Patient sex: M
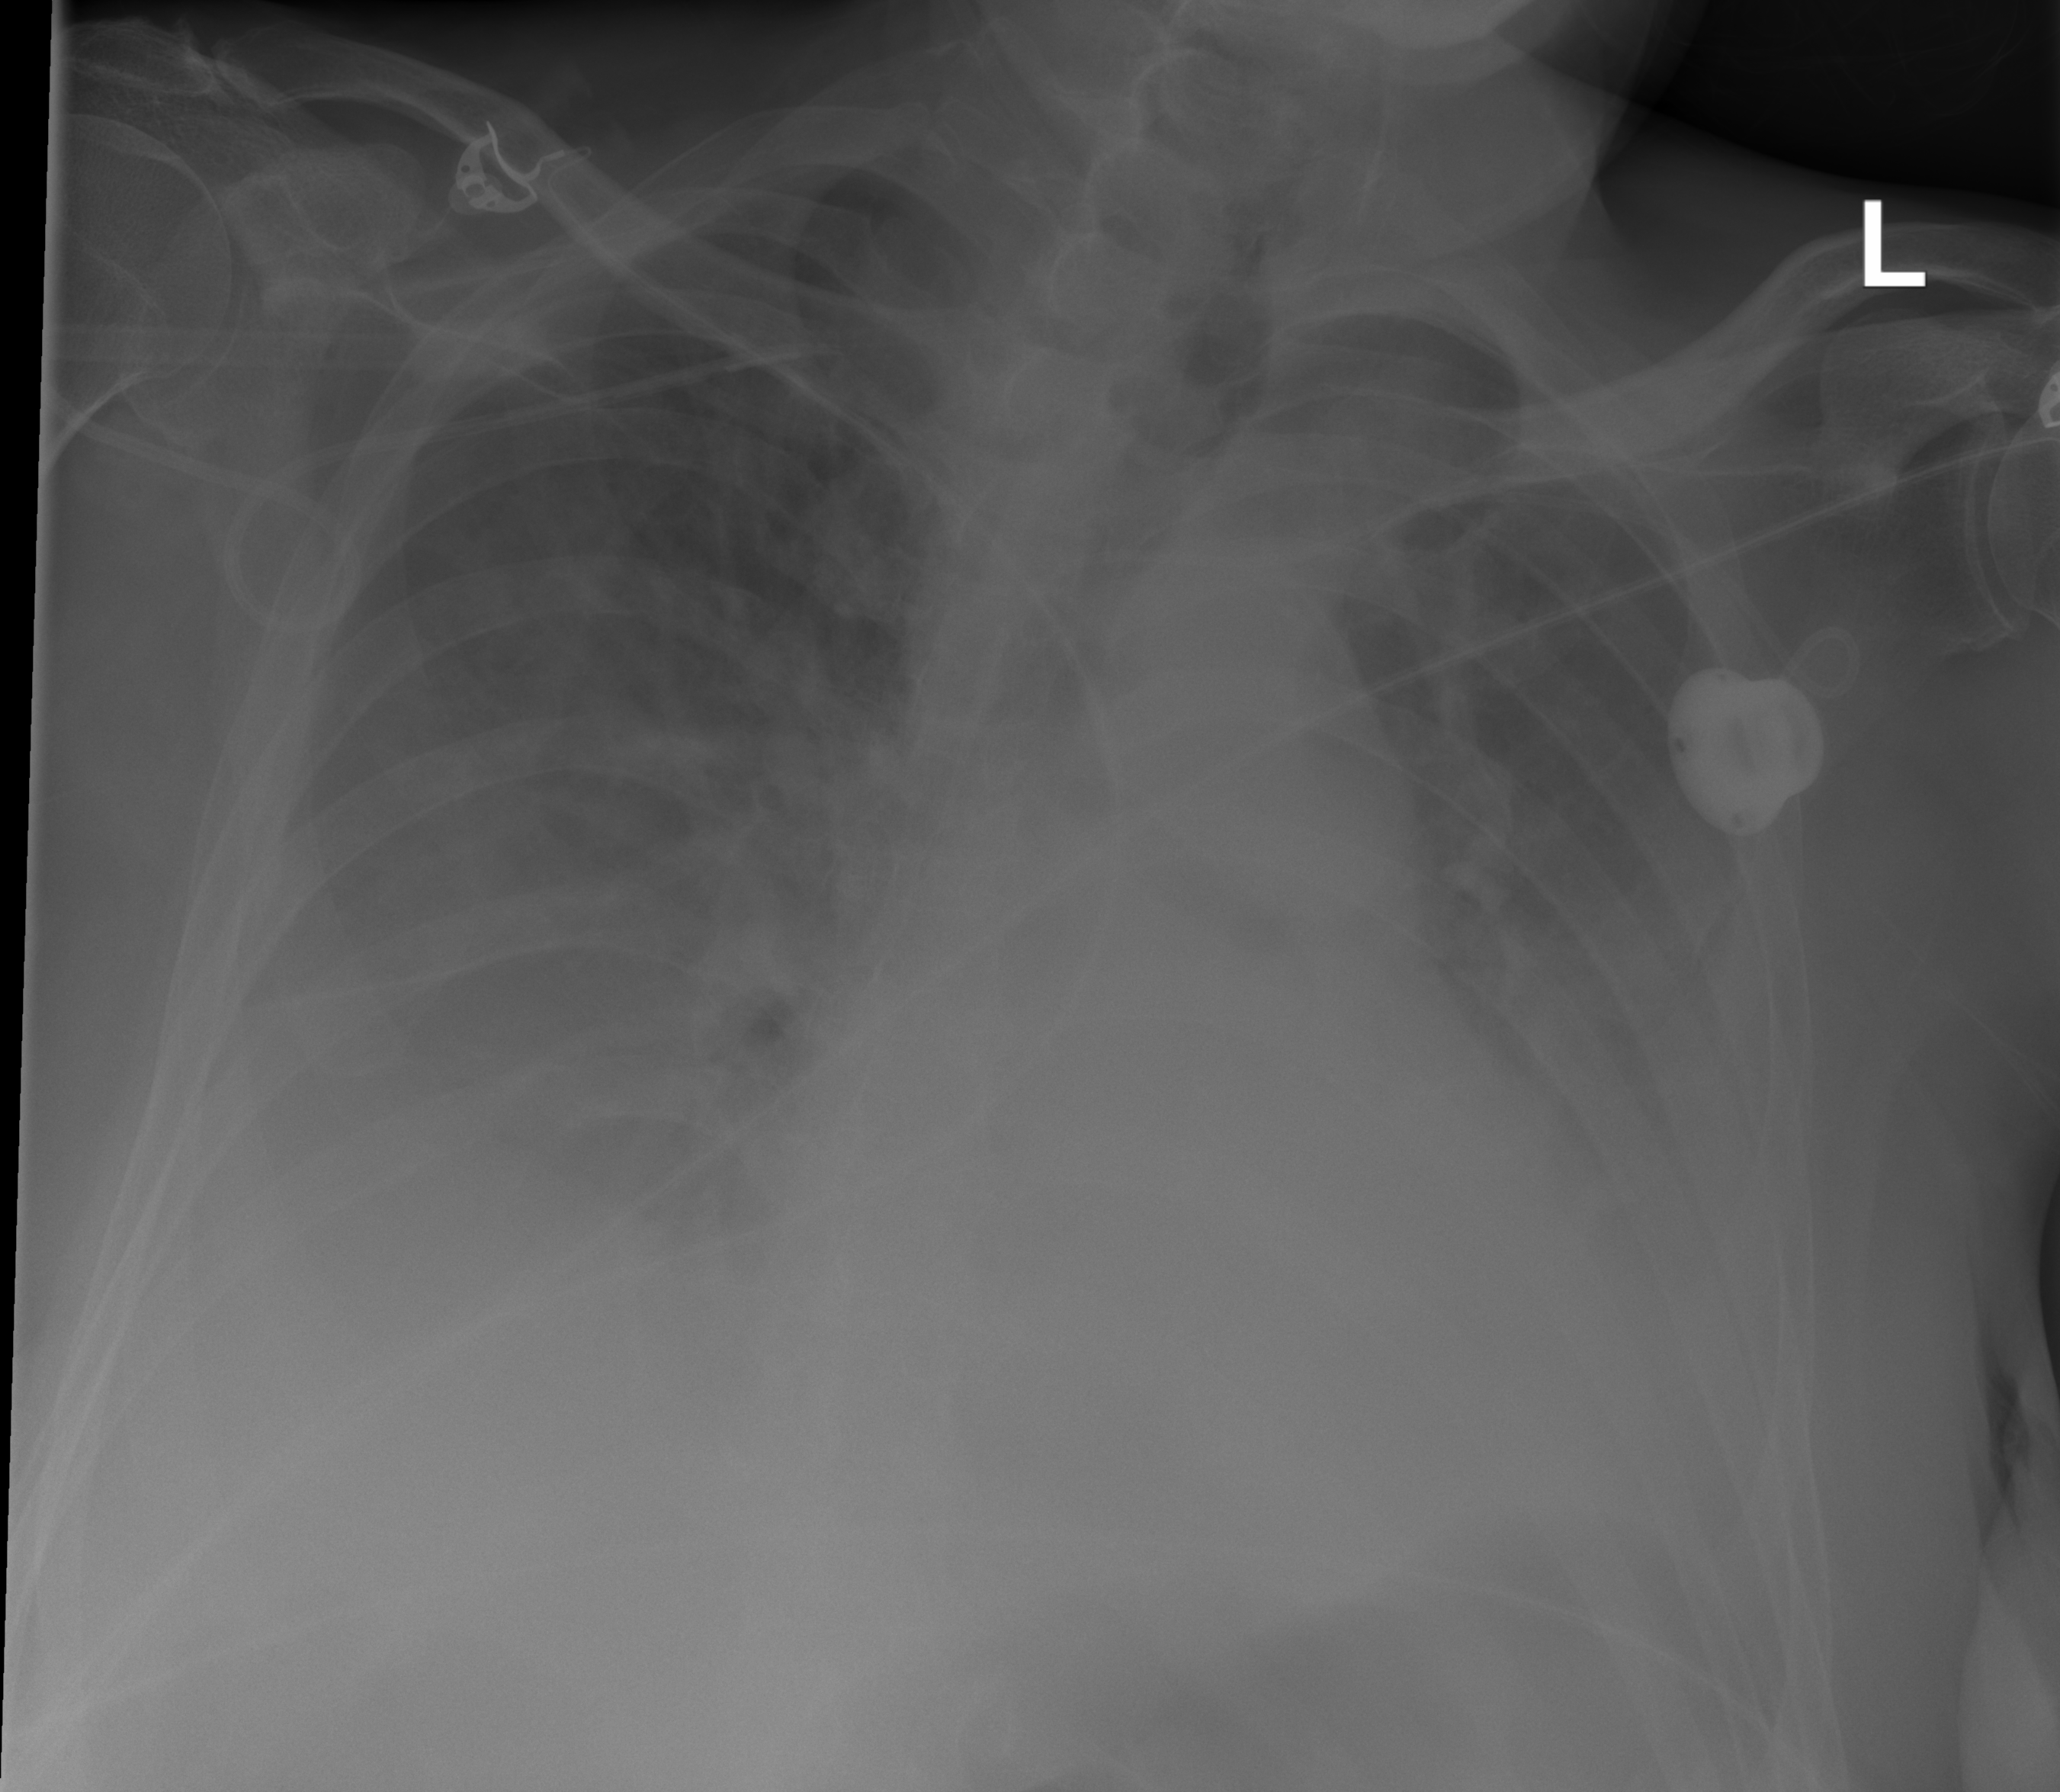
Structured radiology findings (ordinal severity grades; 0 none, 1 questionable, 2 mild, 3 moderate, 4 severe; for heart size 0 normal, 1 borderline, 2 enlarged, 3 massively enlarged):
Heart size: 1
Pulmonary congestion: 0
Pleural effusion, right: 3
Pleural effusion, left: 3
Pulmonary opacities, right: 2
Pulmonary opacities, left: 2
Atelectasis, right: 3
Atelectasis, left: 3